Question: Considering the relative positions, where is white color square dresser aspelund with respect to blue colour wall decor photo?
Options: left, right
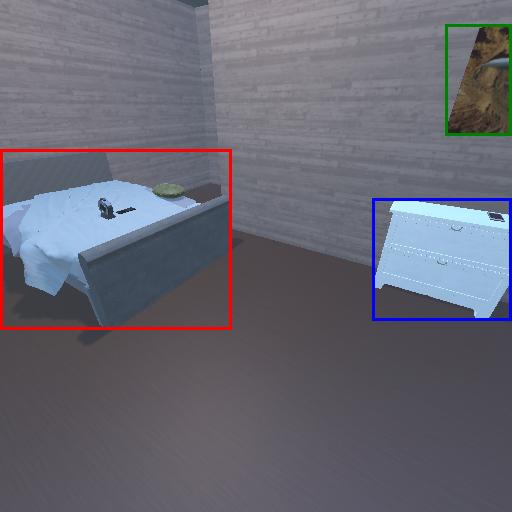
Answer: left